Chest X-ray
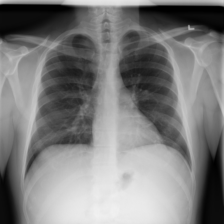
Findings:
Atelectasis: negative
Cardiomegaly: negative
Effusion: negative
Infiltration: negative
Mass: negative
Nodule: negative
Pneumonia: negative
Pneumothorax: negative
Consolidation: negative
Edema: negative
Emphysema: negative
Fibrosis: negative
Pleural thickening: negative
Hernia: negative